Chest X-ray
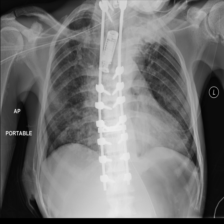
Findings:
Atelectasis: negative
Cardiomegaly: negative
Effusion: negative
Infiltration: positive
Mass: negative
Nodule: positive
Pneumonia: negative
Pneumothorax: negative
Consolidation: negative
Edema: negative
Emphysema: negative
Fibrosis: negative
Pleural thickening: positive
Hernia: negative